Field crop: maize
Growth stage: 2
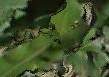
Species: maize